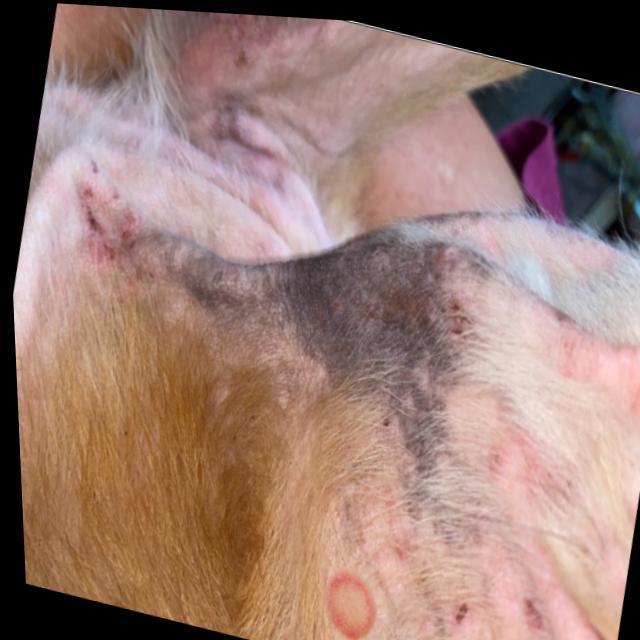
Canine ringworm (Dermatophytosis) — fungal infection caused by Microsporum or Trichophyton. Presents with circular alopecia, scaling, crusting, and broken hairs.